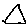
Label: triangle